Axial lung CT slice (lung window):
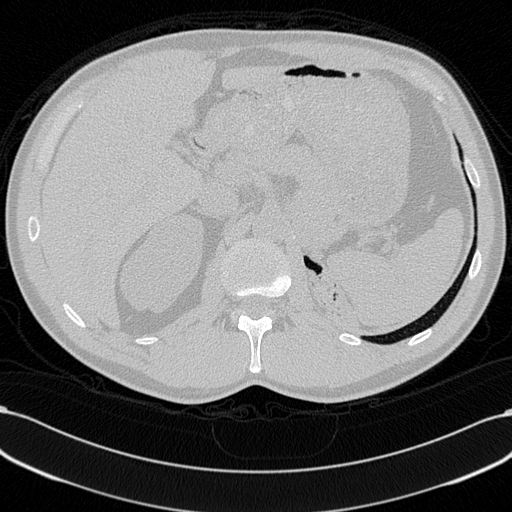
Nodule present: no